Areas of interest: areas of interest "Basketball Arena"
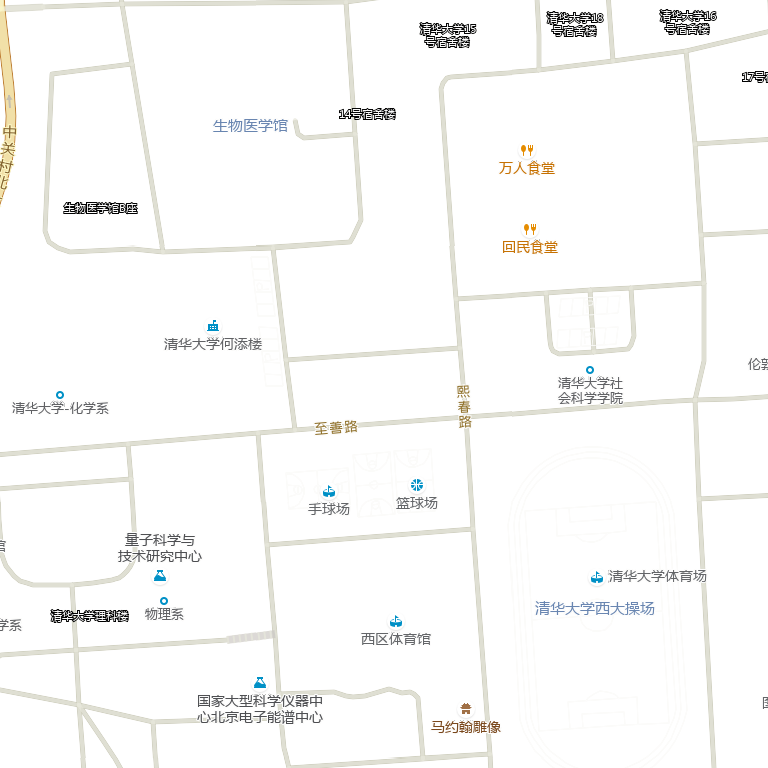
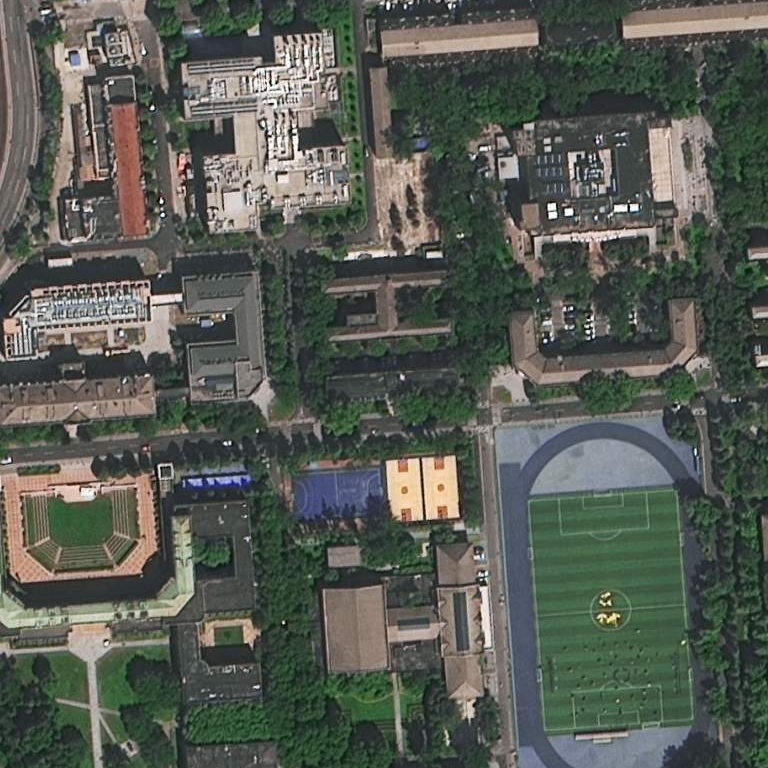